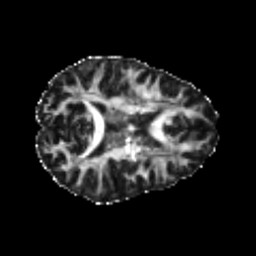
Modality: FA
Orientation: axial
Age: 24
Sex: female
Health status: healthy
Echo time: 0.074 s